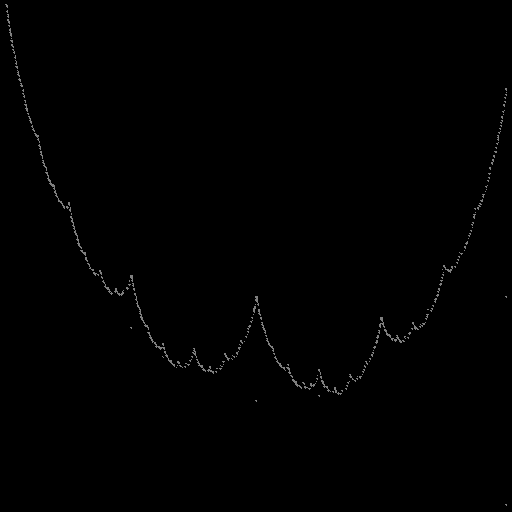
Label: a4